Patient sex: M
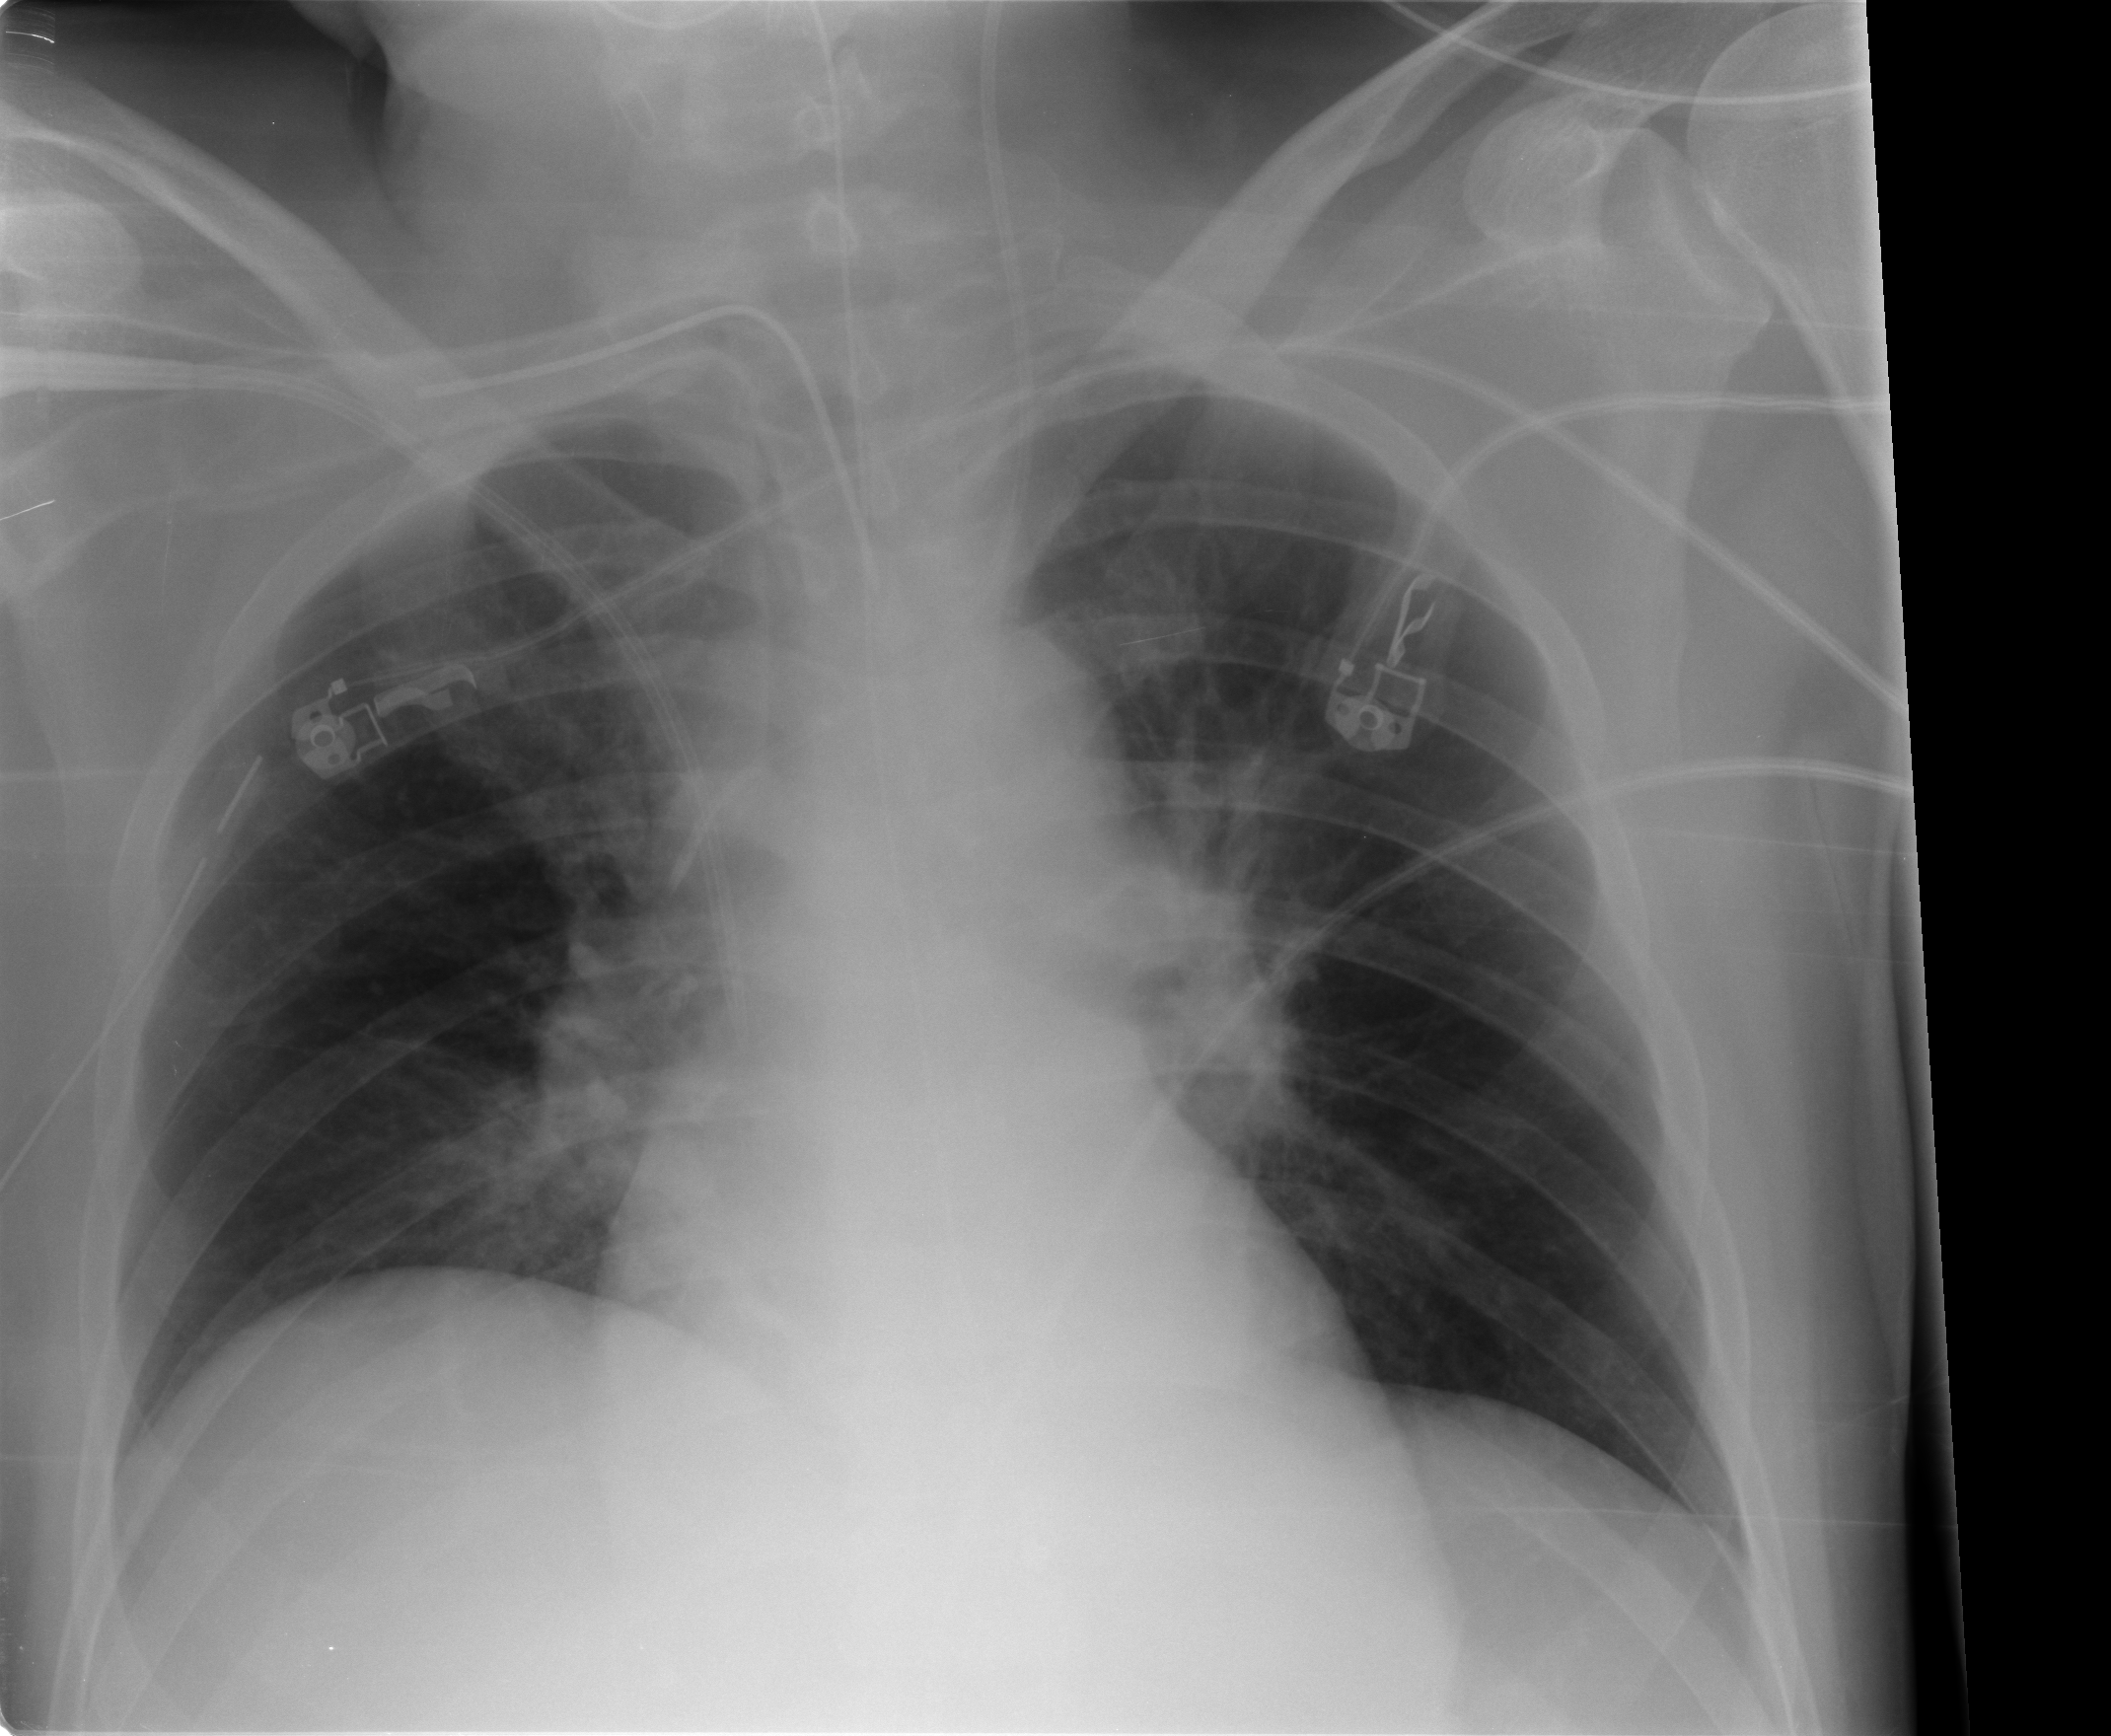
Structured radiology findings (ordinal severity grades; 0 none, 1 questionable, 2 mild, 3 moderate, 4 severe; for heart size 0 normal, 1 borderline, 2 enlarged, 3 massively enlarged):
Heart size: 0
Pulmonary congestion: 0
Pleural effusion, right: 2
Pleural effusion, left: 0
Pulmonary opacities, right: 0
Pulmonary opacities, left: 0
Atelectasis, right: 2
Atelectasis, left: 2